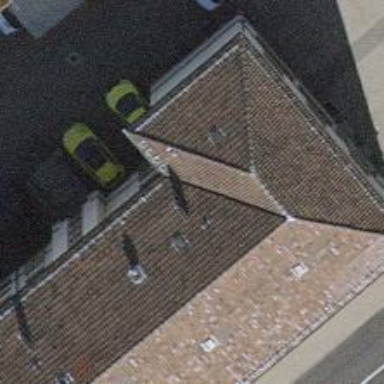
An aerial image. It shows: Driving school.